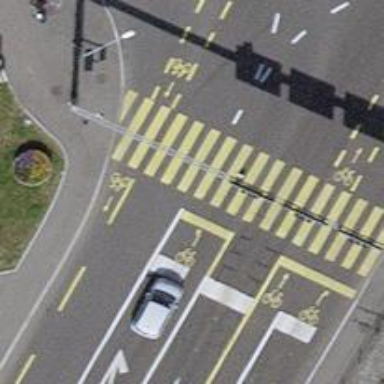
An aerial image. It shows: Secondary road with advisory cycle lane on the left side and asphalt surface.